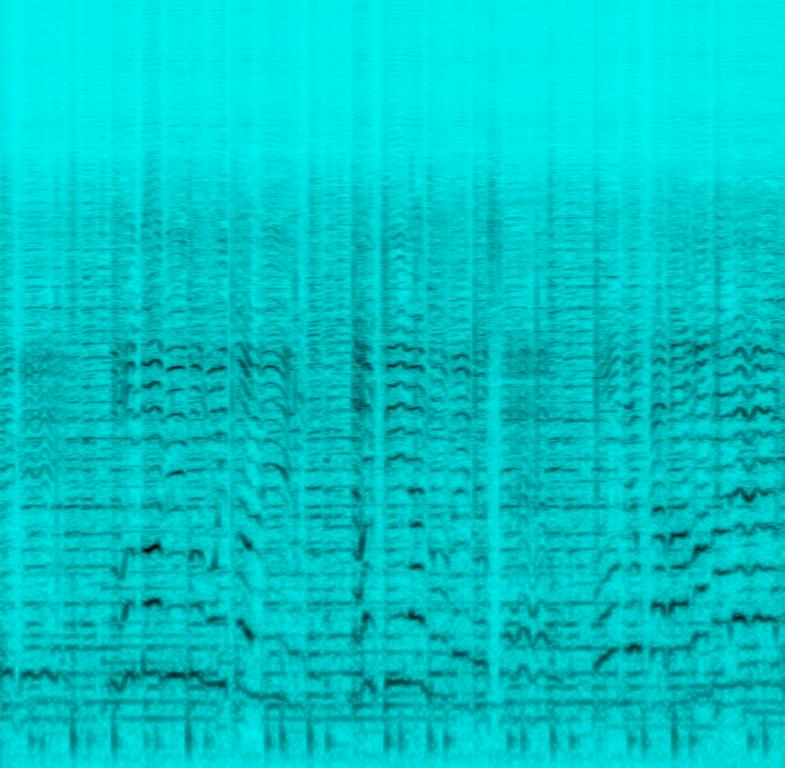
This song contains someone playing an accordion melody and chords along with an acoustic guitar strumming the same chords. Someone is playing an acoustic instrument while a male voice is singing in a higher key. This song may be playing in the countryside.